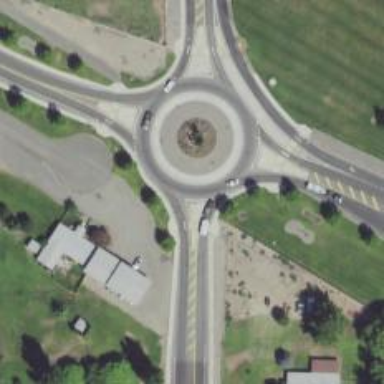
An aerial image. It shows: Primary highway with asphalt surface. It includes roundabout junction.